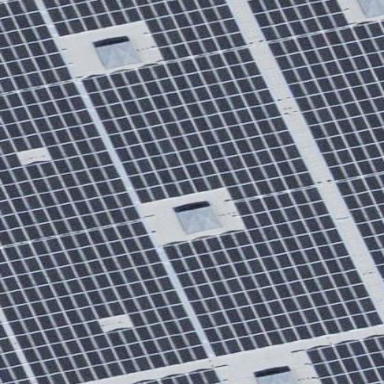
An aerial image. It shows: Solar power generator.